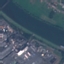
Land use / land cover: River